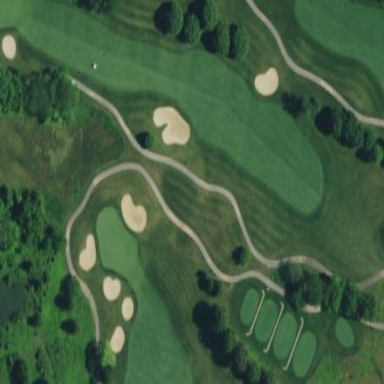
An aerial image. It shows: Golf fairway surrounded by grass.